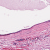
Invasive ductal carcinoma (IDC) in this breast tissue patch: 1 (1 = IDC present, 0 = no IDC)